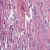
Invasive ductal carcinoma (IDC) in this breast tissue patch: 1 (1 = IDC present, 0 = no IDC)